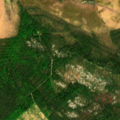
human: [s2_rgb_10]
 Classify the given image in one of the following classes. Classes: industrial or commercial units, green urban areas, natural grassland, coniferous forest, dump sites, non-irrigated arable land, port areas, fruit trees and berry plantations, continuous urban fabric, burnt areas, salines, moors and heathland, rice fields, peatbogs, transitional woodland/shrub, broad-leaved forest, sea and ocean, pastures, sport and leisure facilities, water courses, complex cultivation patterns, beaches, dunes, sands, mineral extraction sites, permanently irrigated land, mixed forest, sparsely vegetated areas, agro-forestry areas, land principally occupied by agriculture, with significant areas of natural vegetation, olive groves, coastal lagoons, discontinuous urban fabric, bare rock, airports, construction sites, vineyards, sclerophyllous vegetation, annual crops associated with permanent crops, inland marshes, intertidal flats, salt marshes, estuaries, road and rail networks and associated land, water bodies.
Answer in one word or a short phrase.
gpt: coniferous forest, mixed forest, transitional woodland/shrub, peatbogs